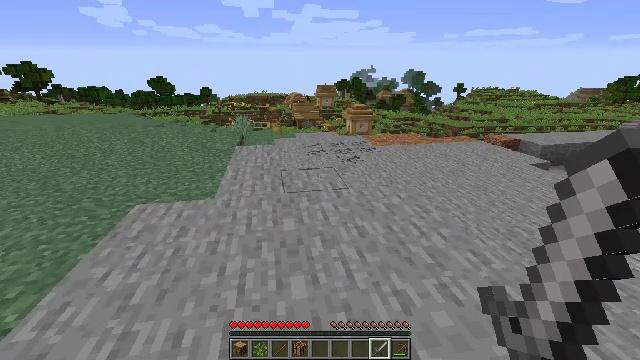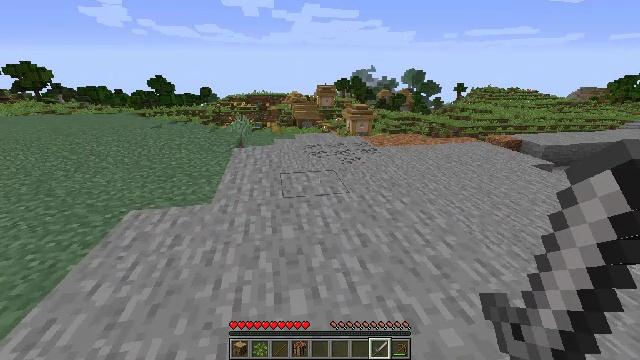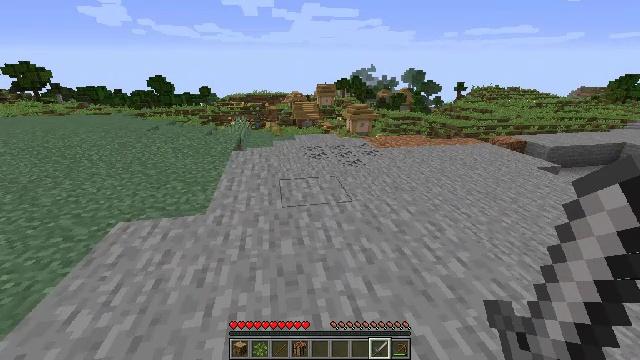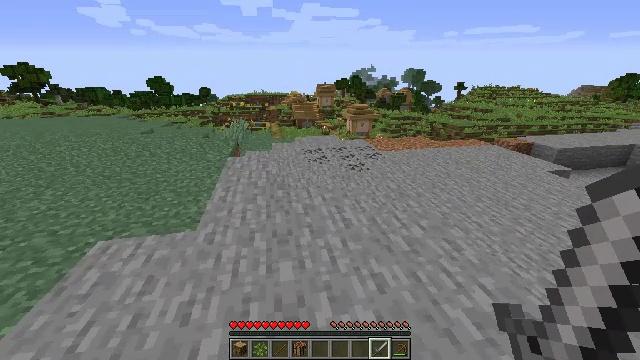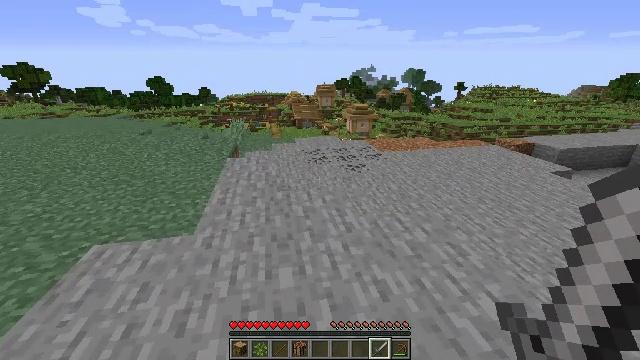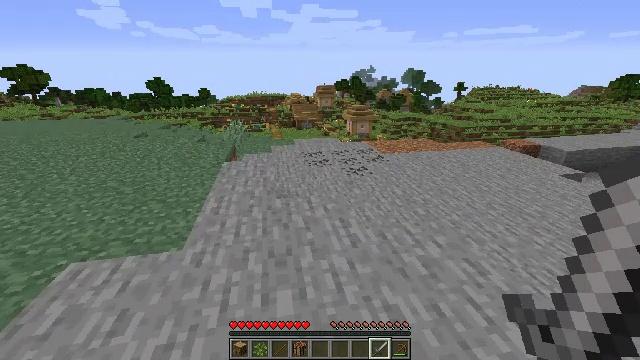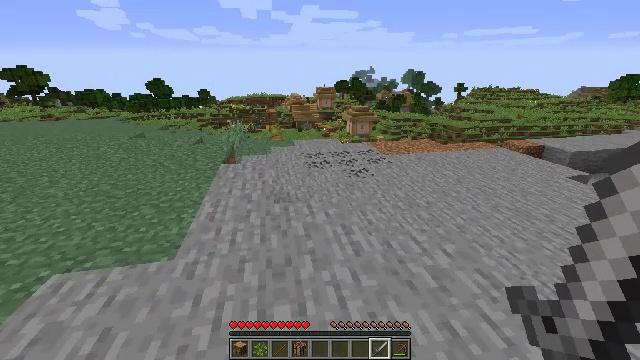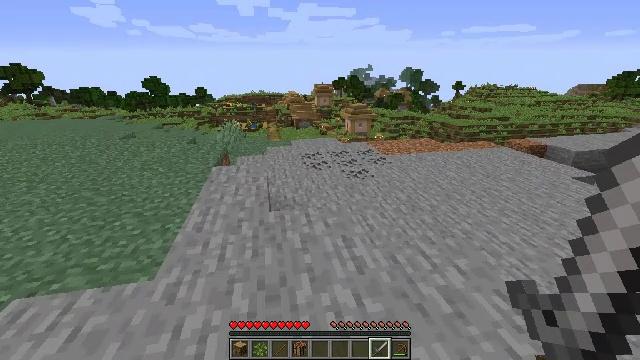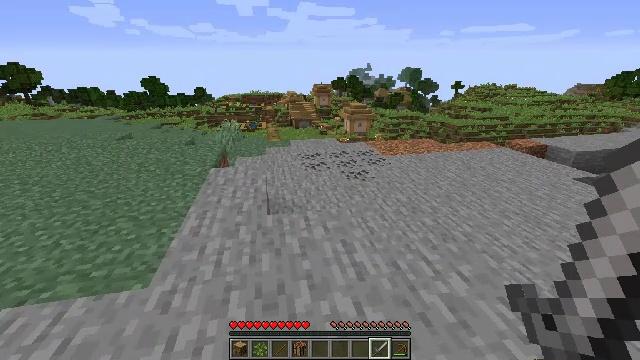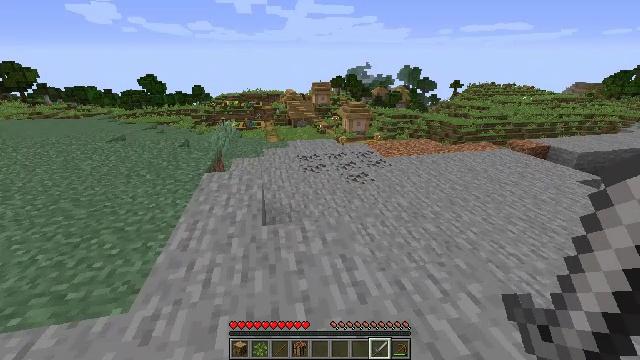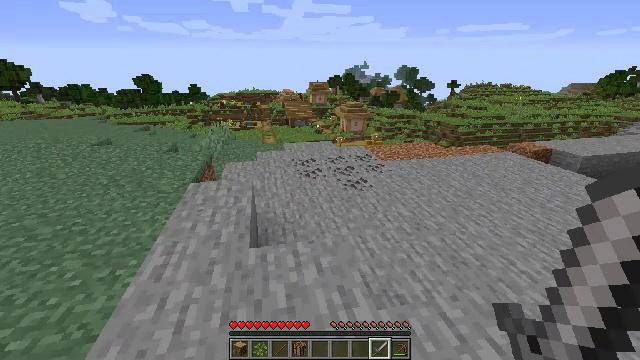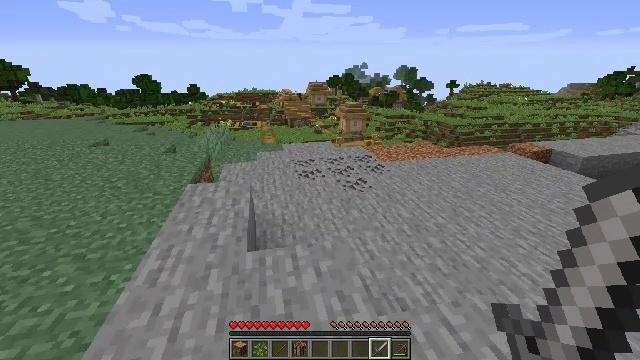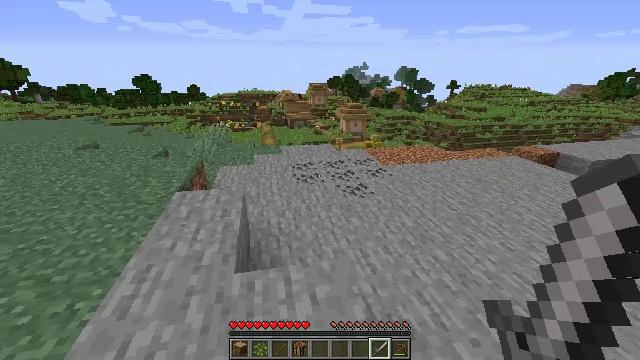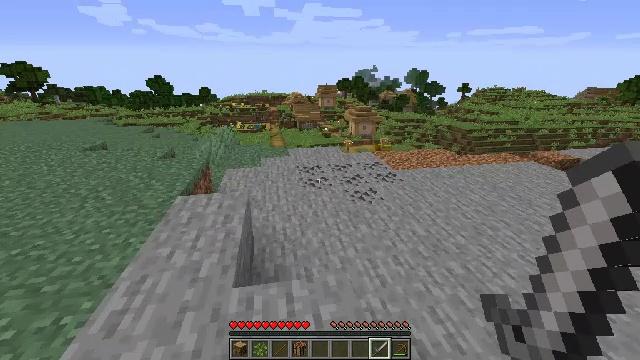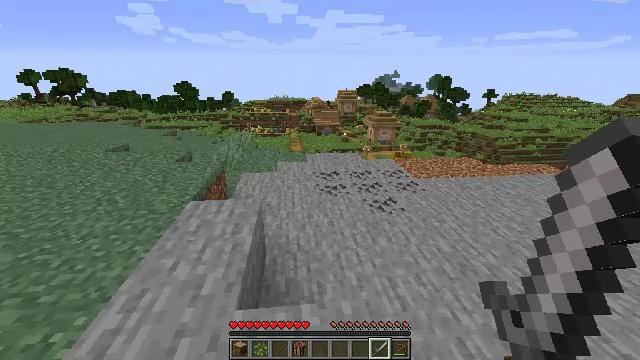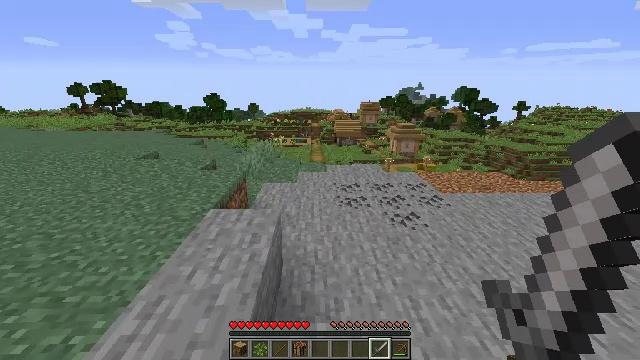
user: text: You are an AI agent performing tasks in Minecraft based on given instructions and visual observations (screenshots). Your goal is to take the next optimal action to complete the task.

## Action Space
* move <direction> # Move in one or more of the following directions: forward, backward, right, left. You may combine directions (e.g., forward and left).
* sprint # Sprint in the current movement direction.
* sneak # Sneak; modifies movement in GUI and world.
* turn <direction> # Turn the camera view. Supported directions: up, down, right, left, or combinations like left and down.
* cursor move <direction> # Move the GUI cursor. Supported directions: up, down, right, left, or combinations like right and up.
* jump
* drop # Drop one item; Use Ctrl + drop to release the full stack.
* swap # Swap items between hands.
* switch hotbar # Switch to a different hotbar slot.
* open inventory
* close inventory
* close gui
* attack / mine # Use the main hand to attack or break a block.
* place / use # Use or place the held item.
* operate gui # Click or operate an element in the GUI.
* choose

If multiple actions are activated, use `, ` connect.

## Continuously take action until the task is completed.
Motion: motion action
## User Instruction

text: Destroy the yellow bed to recycle it.
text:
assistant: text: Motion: move forward
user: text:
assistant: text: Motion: move forward
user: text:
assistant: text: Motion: move forward
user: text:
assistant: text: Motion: move forward
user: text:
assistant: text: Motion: move forward
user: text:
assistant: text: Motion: move forward
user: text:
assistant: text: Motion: move forward
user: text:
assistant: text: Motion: move forward
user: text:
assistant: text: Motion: move forward
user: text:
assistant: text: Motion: move forward
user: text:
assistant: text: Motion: move forward
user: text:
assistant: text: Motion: move forward
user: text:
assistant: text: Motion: move forward, turn left
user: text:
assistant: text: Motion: move forward, turn left
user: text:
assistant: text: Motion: move forward, turn left and up
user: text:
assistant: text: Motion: move forward, turn left and up
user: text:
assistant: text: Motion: move forward, turn left and up
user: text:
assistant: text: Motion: move forward, turn up
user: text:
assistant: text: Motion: move forward, turn up
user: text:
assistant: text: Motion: move forward, turn right and up
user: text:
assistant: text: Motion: move forward, turn right and up
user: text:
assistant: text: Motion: move forward, turn right
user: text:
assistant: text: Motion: move forward, turn right
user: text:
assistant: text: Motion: move forward, turn right and down
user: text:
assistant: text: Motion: move forward, turn right and down
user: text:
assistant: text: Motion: move forward, turn down
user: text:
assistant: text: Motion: move forward, turn down
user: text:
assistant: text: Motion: move forward, turn down
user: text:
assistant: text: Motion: move forward
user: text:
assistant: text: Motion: move forward